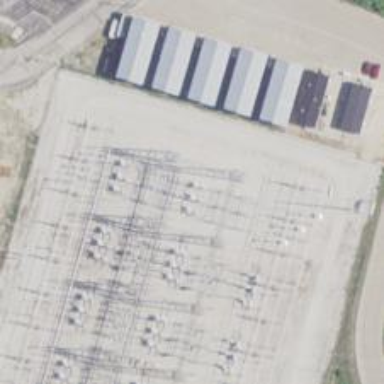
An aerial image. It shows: Switch for power supply.